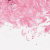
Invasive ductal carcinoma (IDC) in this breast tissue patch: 0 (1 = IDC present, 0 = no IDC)